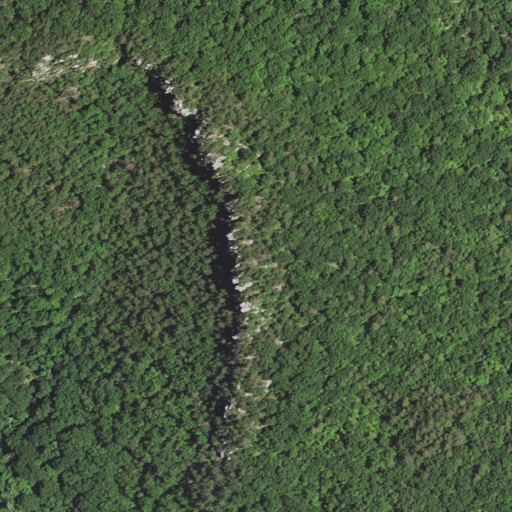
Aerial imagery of ridge(s) in Virginia named The Half Moon containing deciduous forest, mixed forest, and evergreen forest